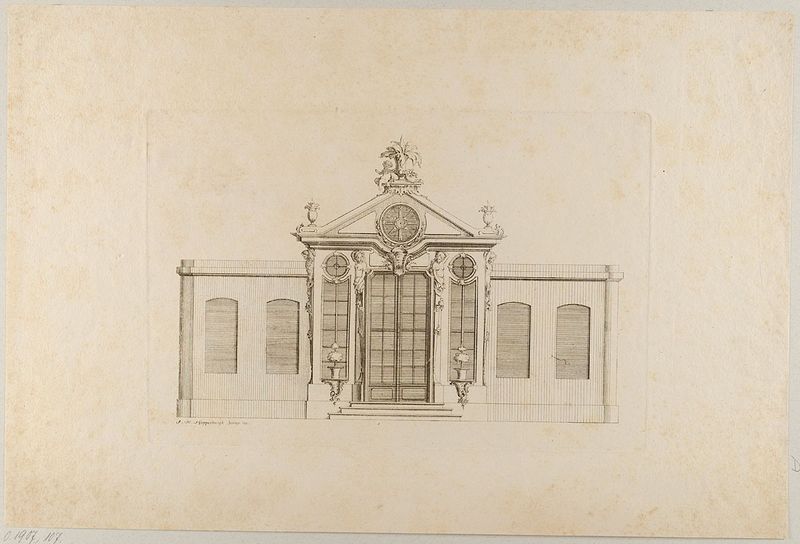
Titel: Pavillon, Blatt aus einer Folge von Fassaden von Wohn- und Gartenhäusern
Künstler: Johann Michael Hoppenhaupt
Standort: Hamburg
Institution: Museum für Kunst und Gewerbe Hamburg
Schlagwörter: fenster, glas, skizze, säule, tür, gebäude, schloss, architektur, front, rokoko, vase, papier, grafik, graphik, treppe, türrahmen, stufe, fotografie, photographie, eingang, druckgraphik, schnitt, druckgrafik, radierung, entwurf, fensterscheibe, plan, konsole, putten, karyatiden, amoretten, rocaille, gartenhaus, gartenlaube, gartenpavillon, style, reproduktionen, druckerzeugnisse, architekturdarstellungen, muschelwerk, fassadendekorationen, ornamentstich, vorlageblätter, canope, rosacen